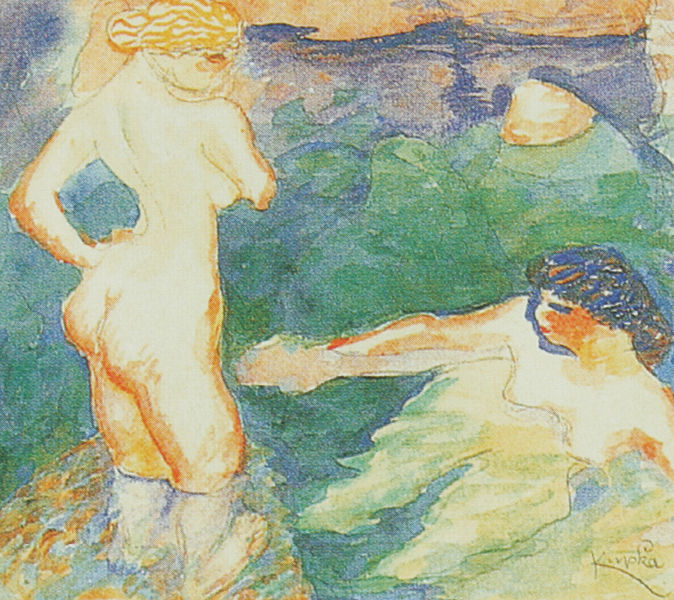
Titel: Die Badenden
Künstler: Frantiszek Kupka
Standort: Prag
Institution: Národni Galerie
Schlagwörter: akt, blau, dunkel, felsen, haut, himmel, körper, meer, nackt, schatten, wasser, weiß, aquarell, baden, badende, cezanne, fluss, frauen, gelb, grün, impressionismus, mädchen, see, sitzen, ufer, braun, brust, busen, damen, frau, frisur, haar, mund, nase, orange, pastell, rücken, schwarz, türkis, zeichnung, dame, rot, beige, expressionismus, blond, arm, arme, augen, gesicht, inkarnat, stehen, stein, steine, signatur, spiegel, horizont, spiegelung, gewässer, sonne, haare, stehend, beine, deutschland, bein, brüste, gesäß, hintern, sommer, strand, wellen, moderne, abstrakt, fels, fläche, gebirge, modern, linien, figuren, impressionistisch, vergnügen, spiegeln, knie, striche, bad, dada, schwimmen, urlaub, hinten, rückenfigur, blondine, sex, verschwommen, picasso, getupft, matisse, vorne, wannsee, aquarel, nolde, brechung, fauve, brünette, kupka, kanoka, malrei, verstrichen